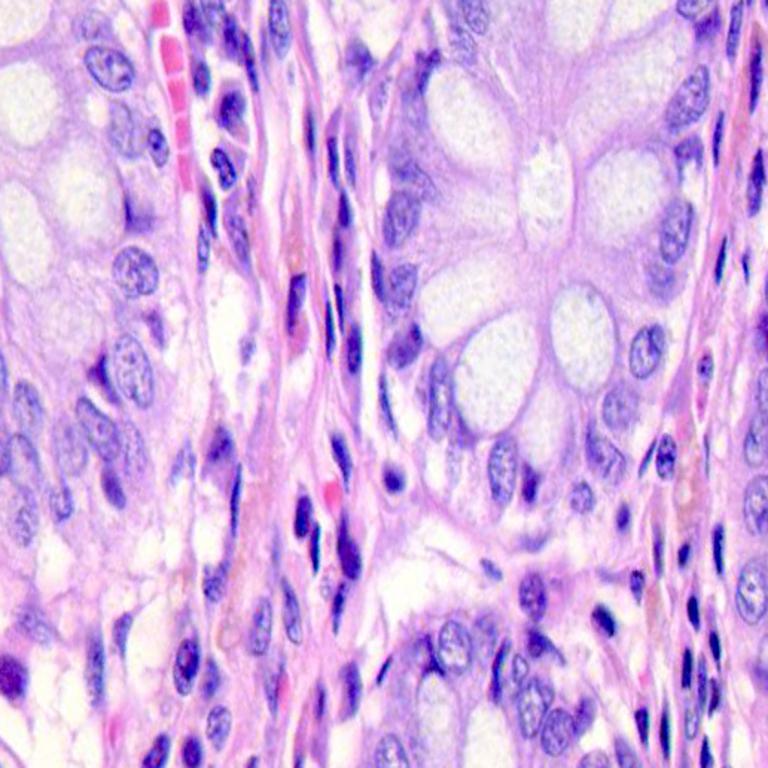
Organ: colon
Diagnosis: benign